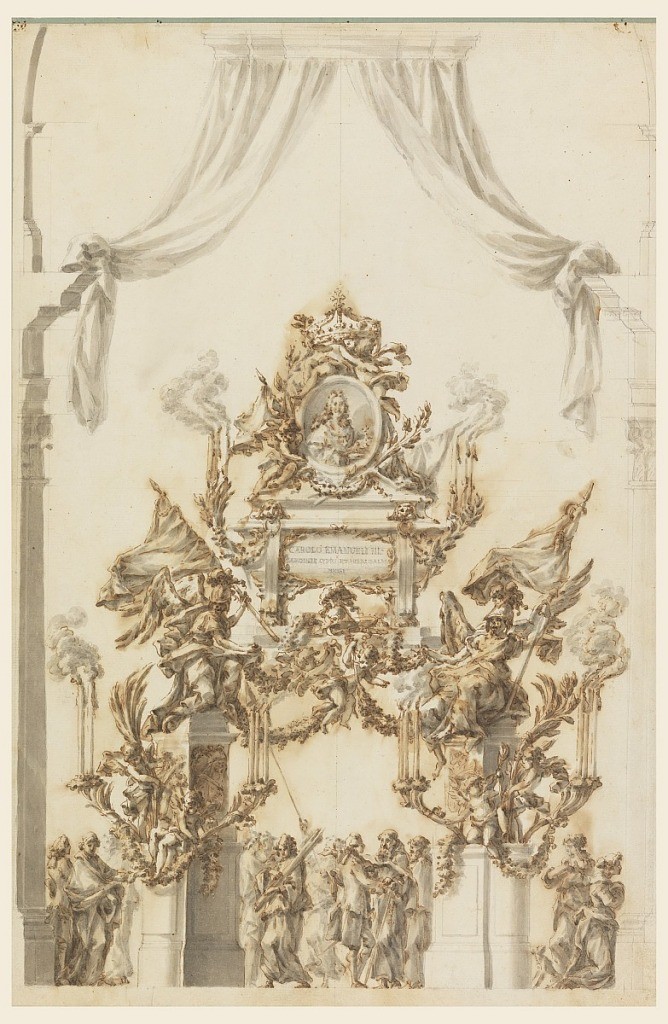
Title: Design for a Catafalque for Charles Emanuel III of Sardinia
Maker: Carlo Marchionni, Italian, 1702–1786
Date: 1773
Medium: Pen and brown ink, brush and wash, black chalk on off-white laid paper, mounted
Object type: Drawing
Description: Two winged genii, symbolizing death, sit on pilasters supporting a sarcophagus to Carl Emanuel III. Pedestals on either side support two candle brackets with burning candles and two putti. Above, a broken pediment supports a putto sitting at left and holding a medallion of the King. Two additional putti support the crown. All is adorned with festoons and swags. Below are groups of men, of whom one is extinguishing a candle and another is walking with new lights. At right, two women appear, one running and the other accompanied by a dog.